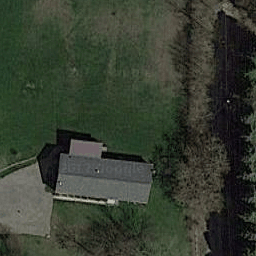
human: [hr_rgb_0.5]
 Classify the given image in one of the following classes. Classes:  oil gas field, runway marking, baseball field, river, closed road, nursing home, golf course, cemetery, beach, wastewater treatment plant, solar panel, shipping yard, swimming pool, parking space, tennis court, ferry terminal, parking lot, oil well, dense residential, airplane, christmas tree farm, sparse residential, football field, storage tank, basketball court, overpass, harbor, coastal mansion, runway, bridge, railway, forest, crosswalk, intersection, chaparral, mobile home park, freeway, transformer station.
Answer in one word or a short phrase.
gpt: sparse residential